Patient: sex F, age 62
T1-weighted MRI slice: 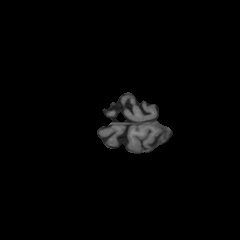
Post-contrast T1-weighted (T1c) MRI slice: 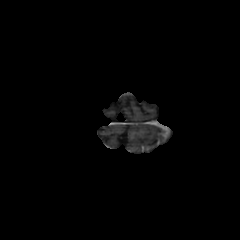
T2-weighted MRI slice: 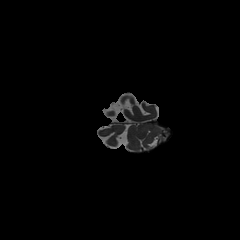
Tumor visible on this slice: no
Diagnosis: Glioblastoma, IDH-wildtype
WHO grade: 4